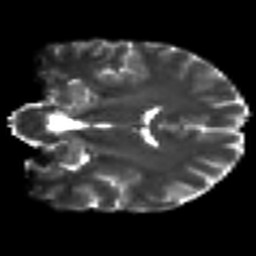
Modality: T2w
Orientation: coronal
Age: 25
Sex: female
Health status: healthy
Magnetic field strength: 3 T
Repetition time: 9 s
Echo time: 0.093 s